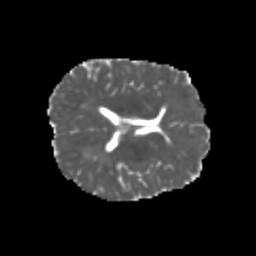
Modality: MD
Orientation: axial
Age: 20
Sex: male
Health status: healthy
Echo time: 0.074 s